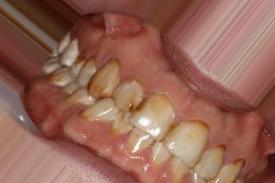
Condition: Tooth Discoloration